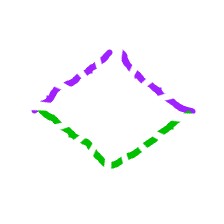
Shape: rhombus